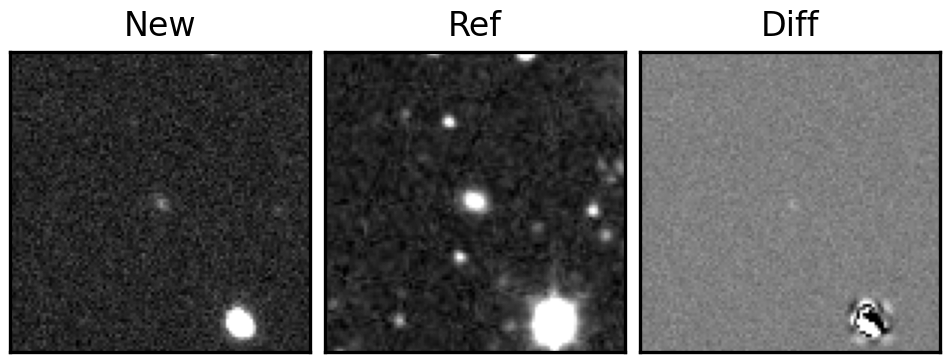
Label: real